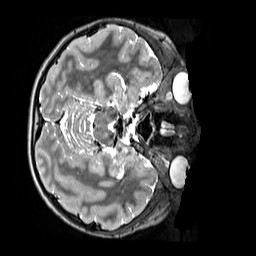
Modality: T2w
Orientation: axial
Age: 11
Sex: male
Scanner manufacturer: siemens
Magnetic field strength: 3 T
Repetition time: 3.2 s
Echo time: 0.408 s